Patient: sex M, age 61
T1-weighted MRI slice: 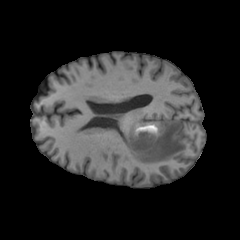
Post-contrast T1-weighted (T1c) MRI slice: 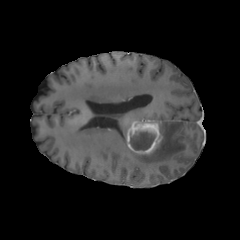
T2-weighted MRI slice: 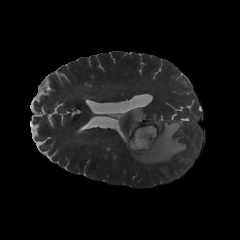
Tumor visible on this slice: yes
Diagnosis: Glioblastoma, IDH-wildtype
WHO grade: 4